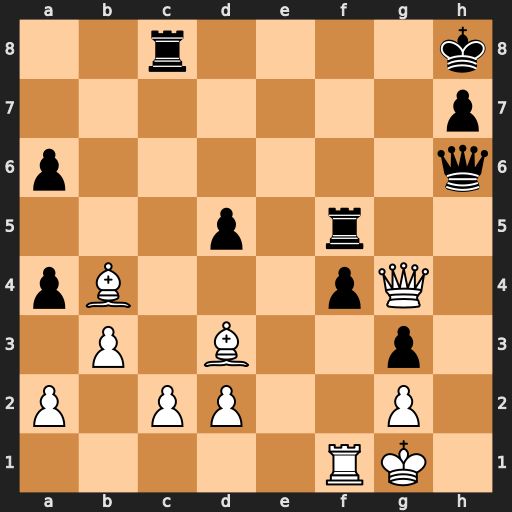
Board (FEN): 2r4k/7p/p6q/3p1r2/pB3pQ1/1P1B2p1/P1PP2P1/5RK1
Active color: w
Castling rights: -
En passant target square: -
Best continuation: Qh3 Qxh3 gxh3